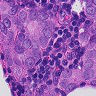
Metastatic tissue present: yes